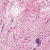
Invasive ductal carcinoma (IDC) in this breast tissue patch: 0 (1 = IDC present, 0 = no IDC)